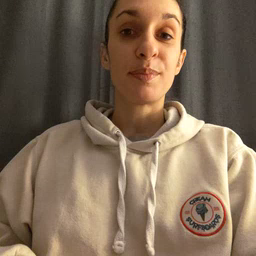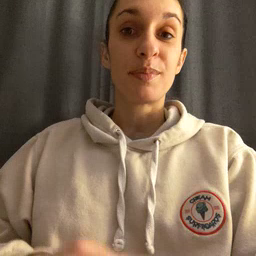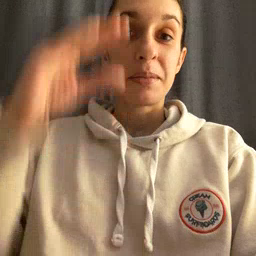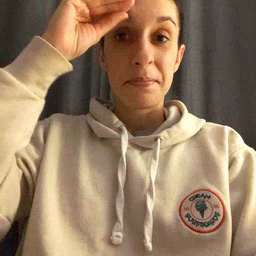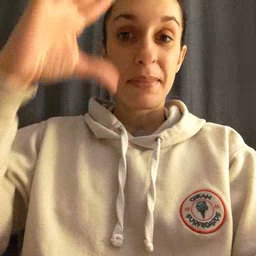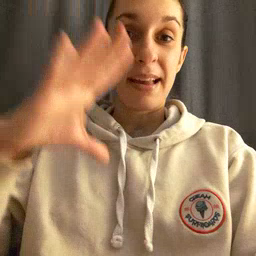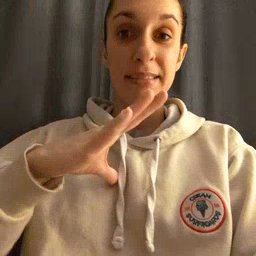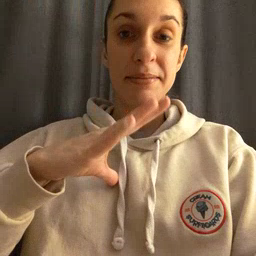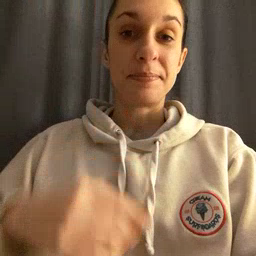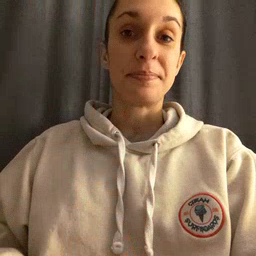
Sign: man